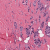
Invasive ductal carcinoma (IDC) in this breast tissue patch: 0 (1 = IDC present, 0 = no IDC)